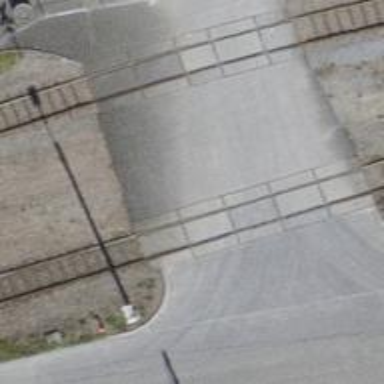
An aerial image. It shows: Railway level crossing.